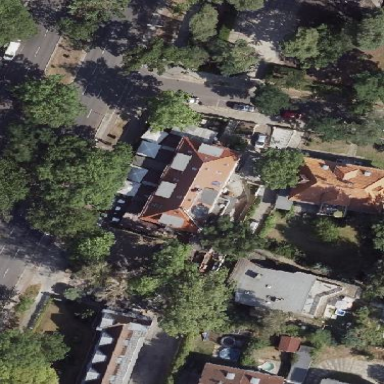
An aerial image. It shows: Restaurant in building.